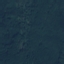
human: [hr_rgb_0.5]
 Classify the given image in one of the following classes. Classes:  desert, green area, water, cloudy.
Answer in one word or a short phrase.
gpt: green area